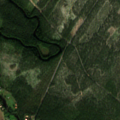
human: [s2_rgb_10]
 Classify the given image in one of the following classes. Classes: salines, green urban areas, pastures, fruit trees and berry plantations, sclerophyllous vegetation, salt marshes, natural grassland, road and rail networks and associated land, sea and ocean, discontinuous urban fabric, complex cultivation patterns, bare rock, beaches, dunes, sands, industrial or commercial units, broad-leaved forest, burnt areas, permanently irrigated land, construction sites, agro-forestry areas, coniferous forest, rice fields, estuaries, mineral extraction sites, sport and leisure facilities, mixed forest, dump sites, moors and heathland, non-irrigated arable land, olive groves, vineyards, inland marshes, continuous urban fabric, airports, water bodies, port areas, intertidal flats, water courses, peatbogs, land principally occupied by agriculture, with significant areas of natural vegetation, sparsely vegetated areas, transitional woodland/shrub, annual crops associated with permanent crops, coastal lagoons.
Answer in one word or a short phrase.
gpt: non-irrigated arable land, coniferous forest, transitional woodland/shrub